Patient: sex M, age 33
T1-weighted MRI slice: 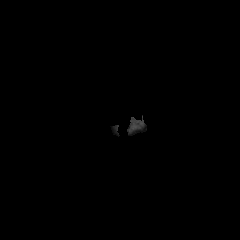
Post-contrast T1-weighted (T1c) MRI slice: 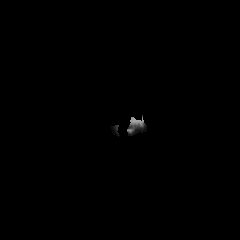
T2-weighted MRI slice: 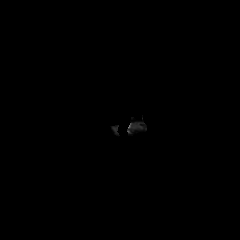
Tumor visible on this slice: no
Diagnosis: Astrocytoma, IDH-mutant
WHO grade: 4